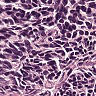
Metastatic tissue present: no